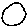
Label: circle